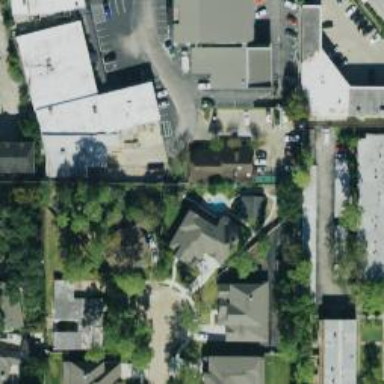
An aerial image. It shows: Veterinary facility.